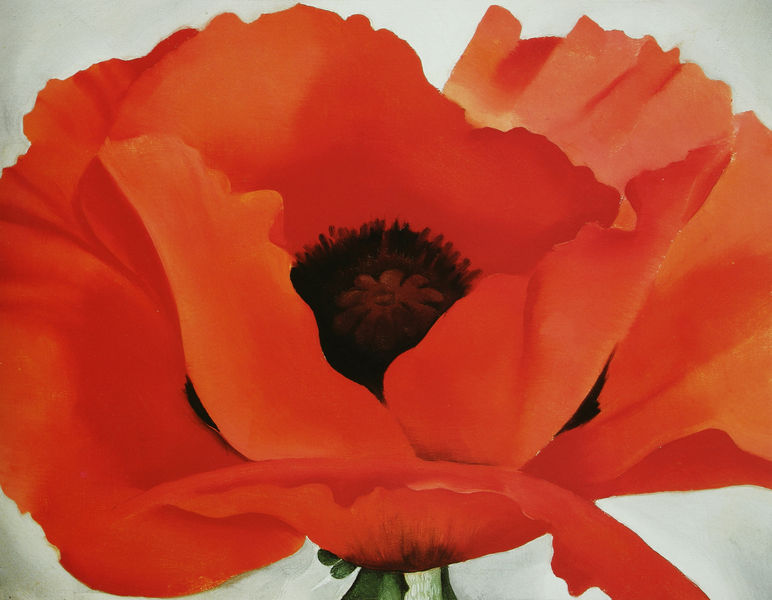
Titel: Red Poppy
Künstler: Georgia O'Keeffe
Standort: Genf
Institution: Privatsammlung
Schlagwörter: blätter, gemälde, weiß, grün, blume, braun, orange, schwarz, blüte, rot, sommer, nahaufnahme, blühen, blütenblätter, stiel, offen, mohn, stempel, duft, narbe, klatschmohn, nabe, staubgefäß, mohnblüte, mohnblume, o'eeffe, georgia, geogia o'eeffe, rot orange